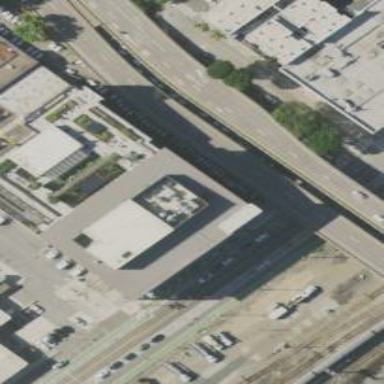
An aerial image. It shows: Office building.